Brain MRI study timepoint: early_postop
T1CE (contrast-enhanced T1) slice:
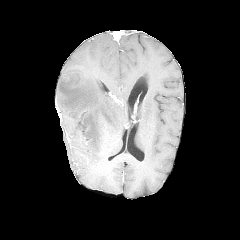
T2-FLAIR slice:
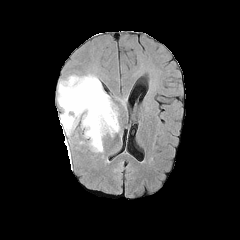